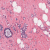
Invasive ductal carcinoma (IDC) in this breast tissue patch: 0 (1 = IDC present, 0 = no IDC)